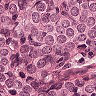
Metastatic tissue present: yes